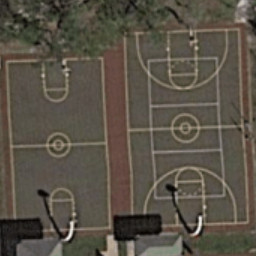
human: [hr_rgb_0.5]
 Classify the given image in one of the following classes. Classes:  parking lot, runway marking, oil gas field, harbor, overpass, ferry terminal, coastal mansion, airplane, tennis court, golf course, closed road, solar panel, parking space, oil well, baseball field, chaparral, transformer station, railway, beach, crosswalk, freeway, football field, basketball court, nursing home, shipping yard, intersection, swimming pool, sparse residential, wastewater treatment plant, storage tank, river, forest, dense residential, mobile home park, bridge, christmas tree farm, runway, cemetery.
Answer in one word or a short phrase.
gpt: basketball court